Question: How would I extract the text from the input filed? I tried using XPath/CSSSelector but I'm getting an empty text and since its a input field.
Here is my html code:
'''
<div>
<input type="text" style="width:110px;" class="display">
</div>
'''
Result: 1 to 50 of 195 rows
Here is the screen shot of the input field:

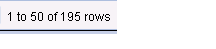
Answer: You need to get the field's value. For example: 'element.get_attribute("value")'